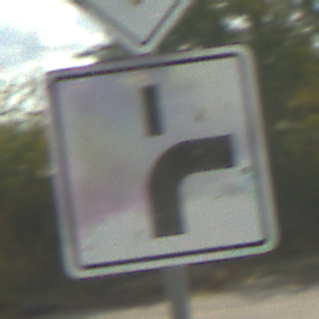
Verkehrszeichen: VerlaufVorfahrtsstrasse8
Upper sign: Vorfahrtsstrasse
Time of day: MorningAfternoon
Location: Outdoor (RoadRail)
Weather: PartlyCloudy
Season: NotSpecified
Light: Natural